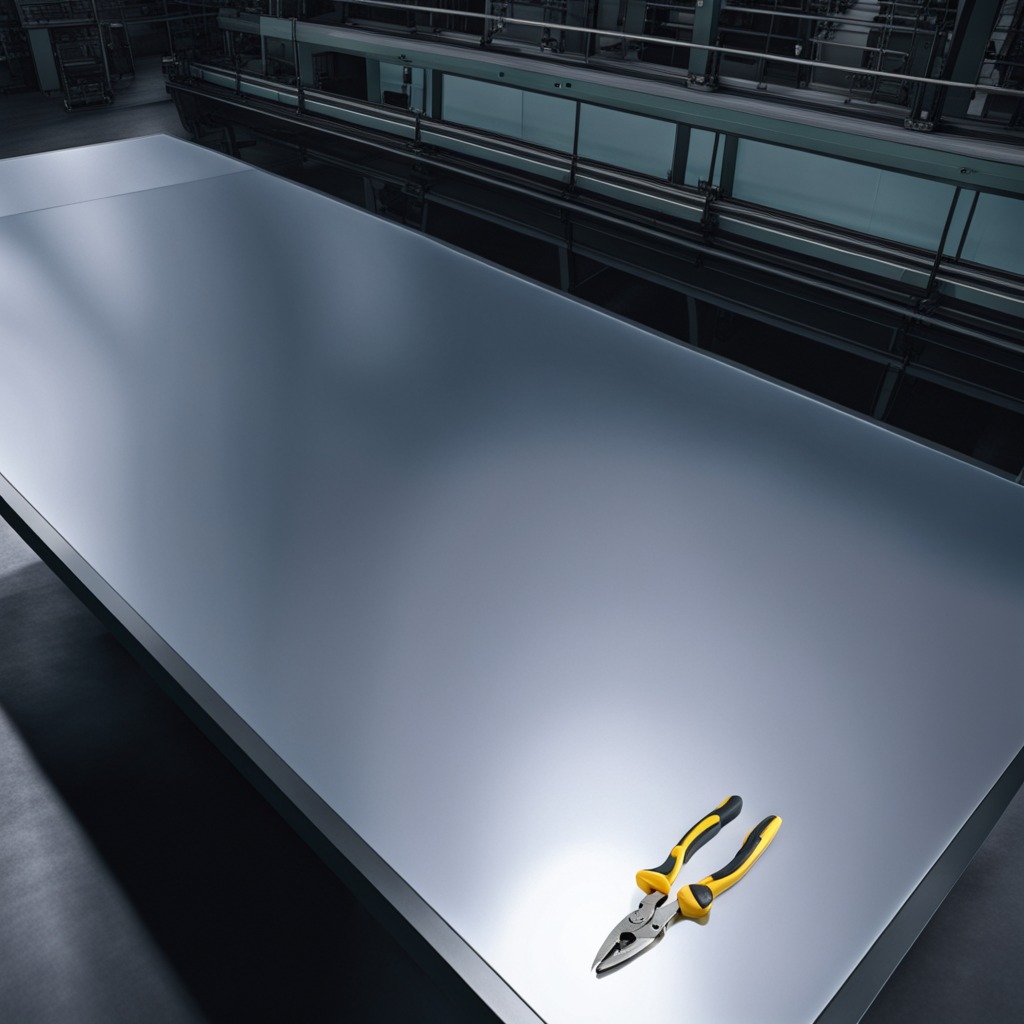
A plier is lying on the tabletop in the basement in the evening.